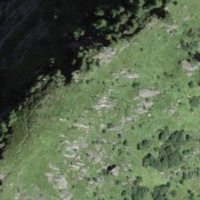
EUNIS habitat code: 23
Species observed at this site:
Larix decidua
Allium victorialis
Anemonastrum narcissiflorum
Dryas octopetala
Leontopodium nivale
Linum alpinum